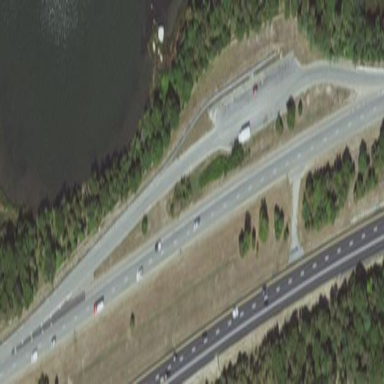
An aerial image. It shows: Rest area along the road.